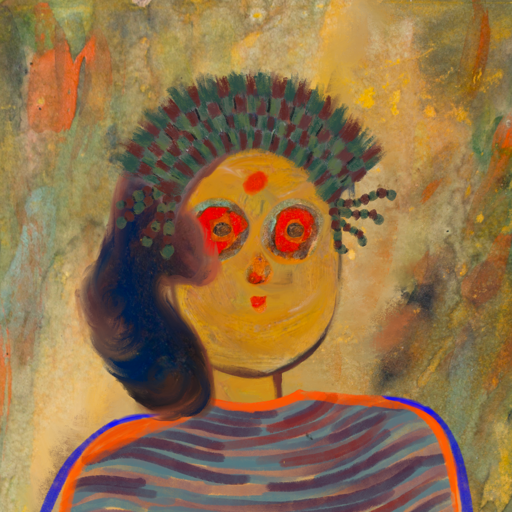
Background: Comrade, Head And Neck Front: After_Raid, Face Front: Sisters, Bust: Experience, Hair Front: Mother_And_Son_Son, Head Accessory: After_Raid_Crown, Second Necklace: Blank, Necklace: Blank, Baby: Blank